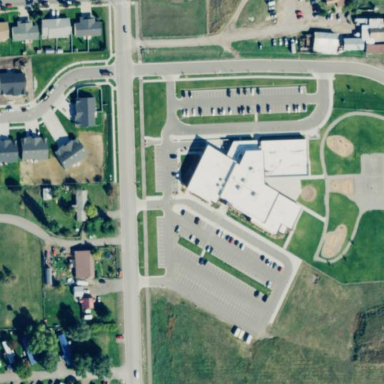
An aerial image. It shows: School building.